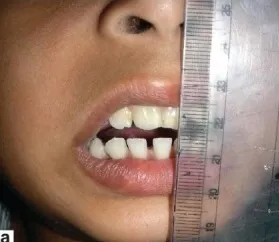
Preoperative mouth opening was about 3 mm.
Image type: medical_photograph (oral_photograph)